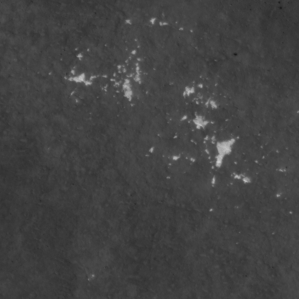
Label: non_frost